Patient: sex M, age 71
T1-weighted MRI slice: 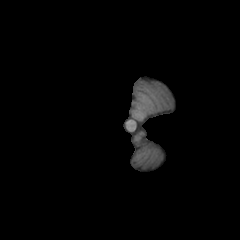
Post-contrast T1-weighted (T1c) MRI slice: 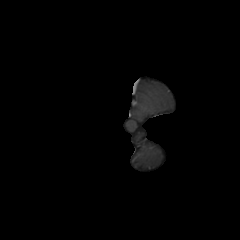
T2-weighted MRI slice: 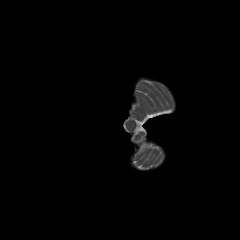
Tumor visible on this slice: no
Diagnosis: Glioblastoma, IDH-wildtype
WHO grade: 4